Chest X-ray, PA view. Patient: 61 years old, sex M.
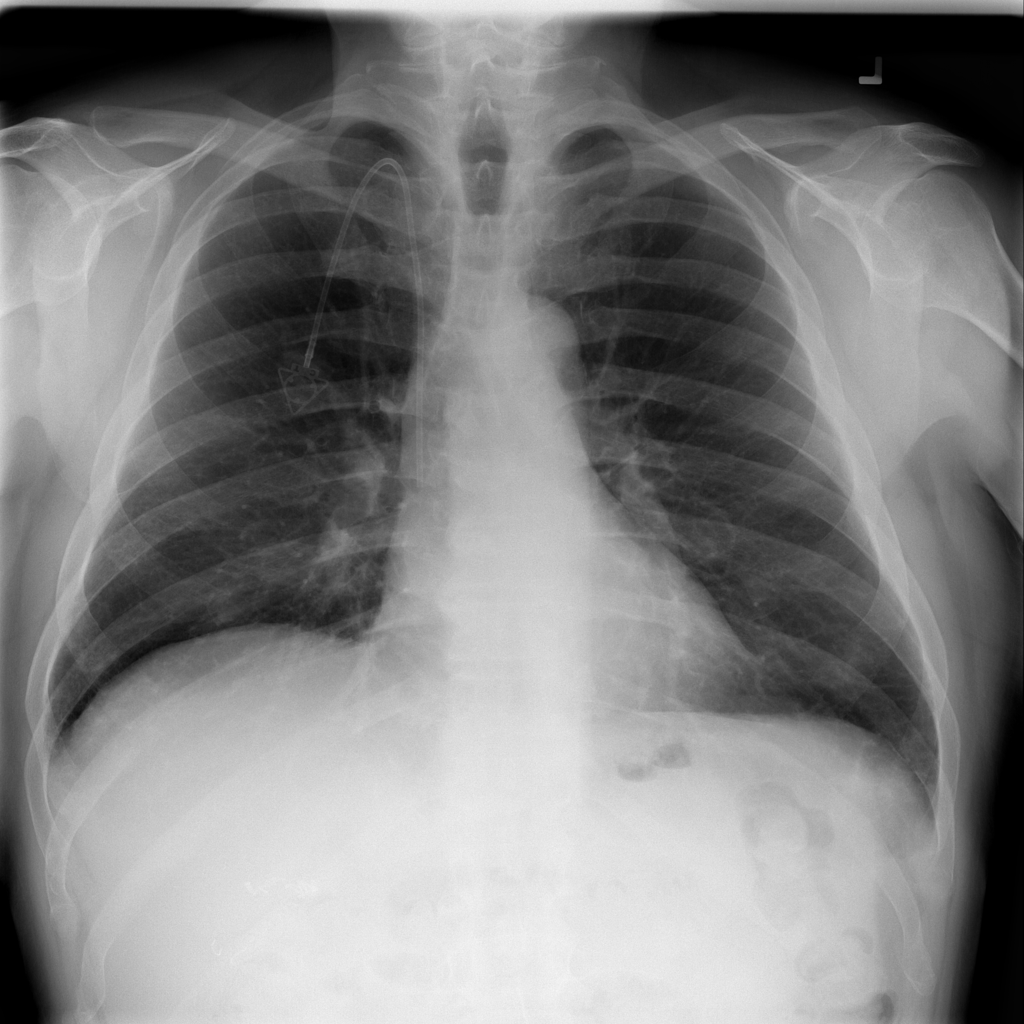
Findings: No Finding